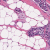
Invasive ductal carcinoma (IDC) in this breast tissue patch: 1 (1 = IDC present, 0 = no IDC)